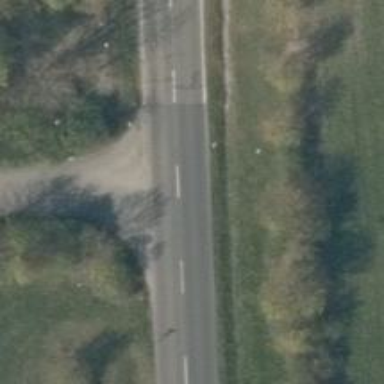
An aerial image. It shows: Tertiary road.